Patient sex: M
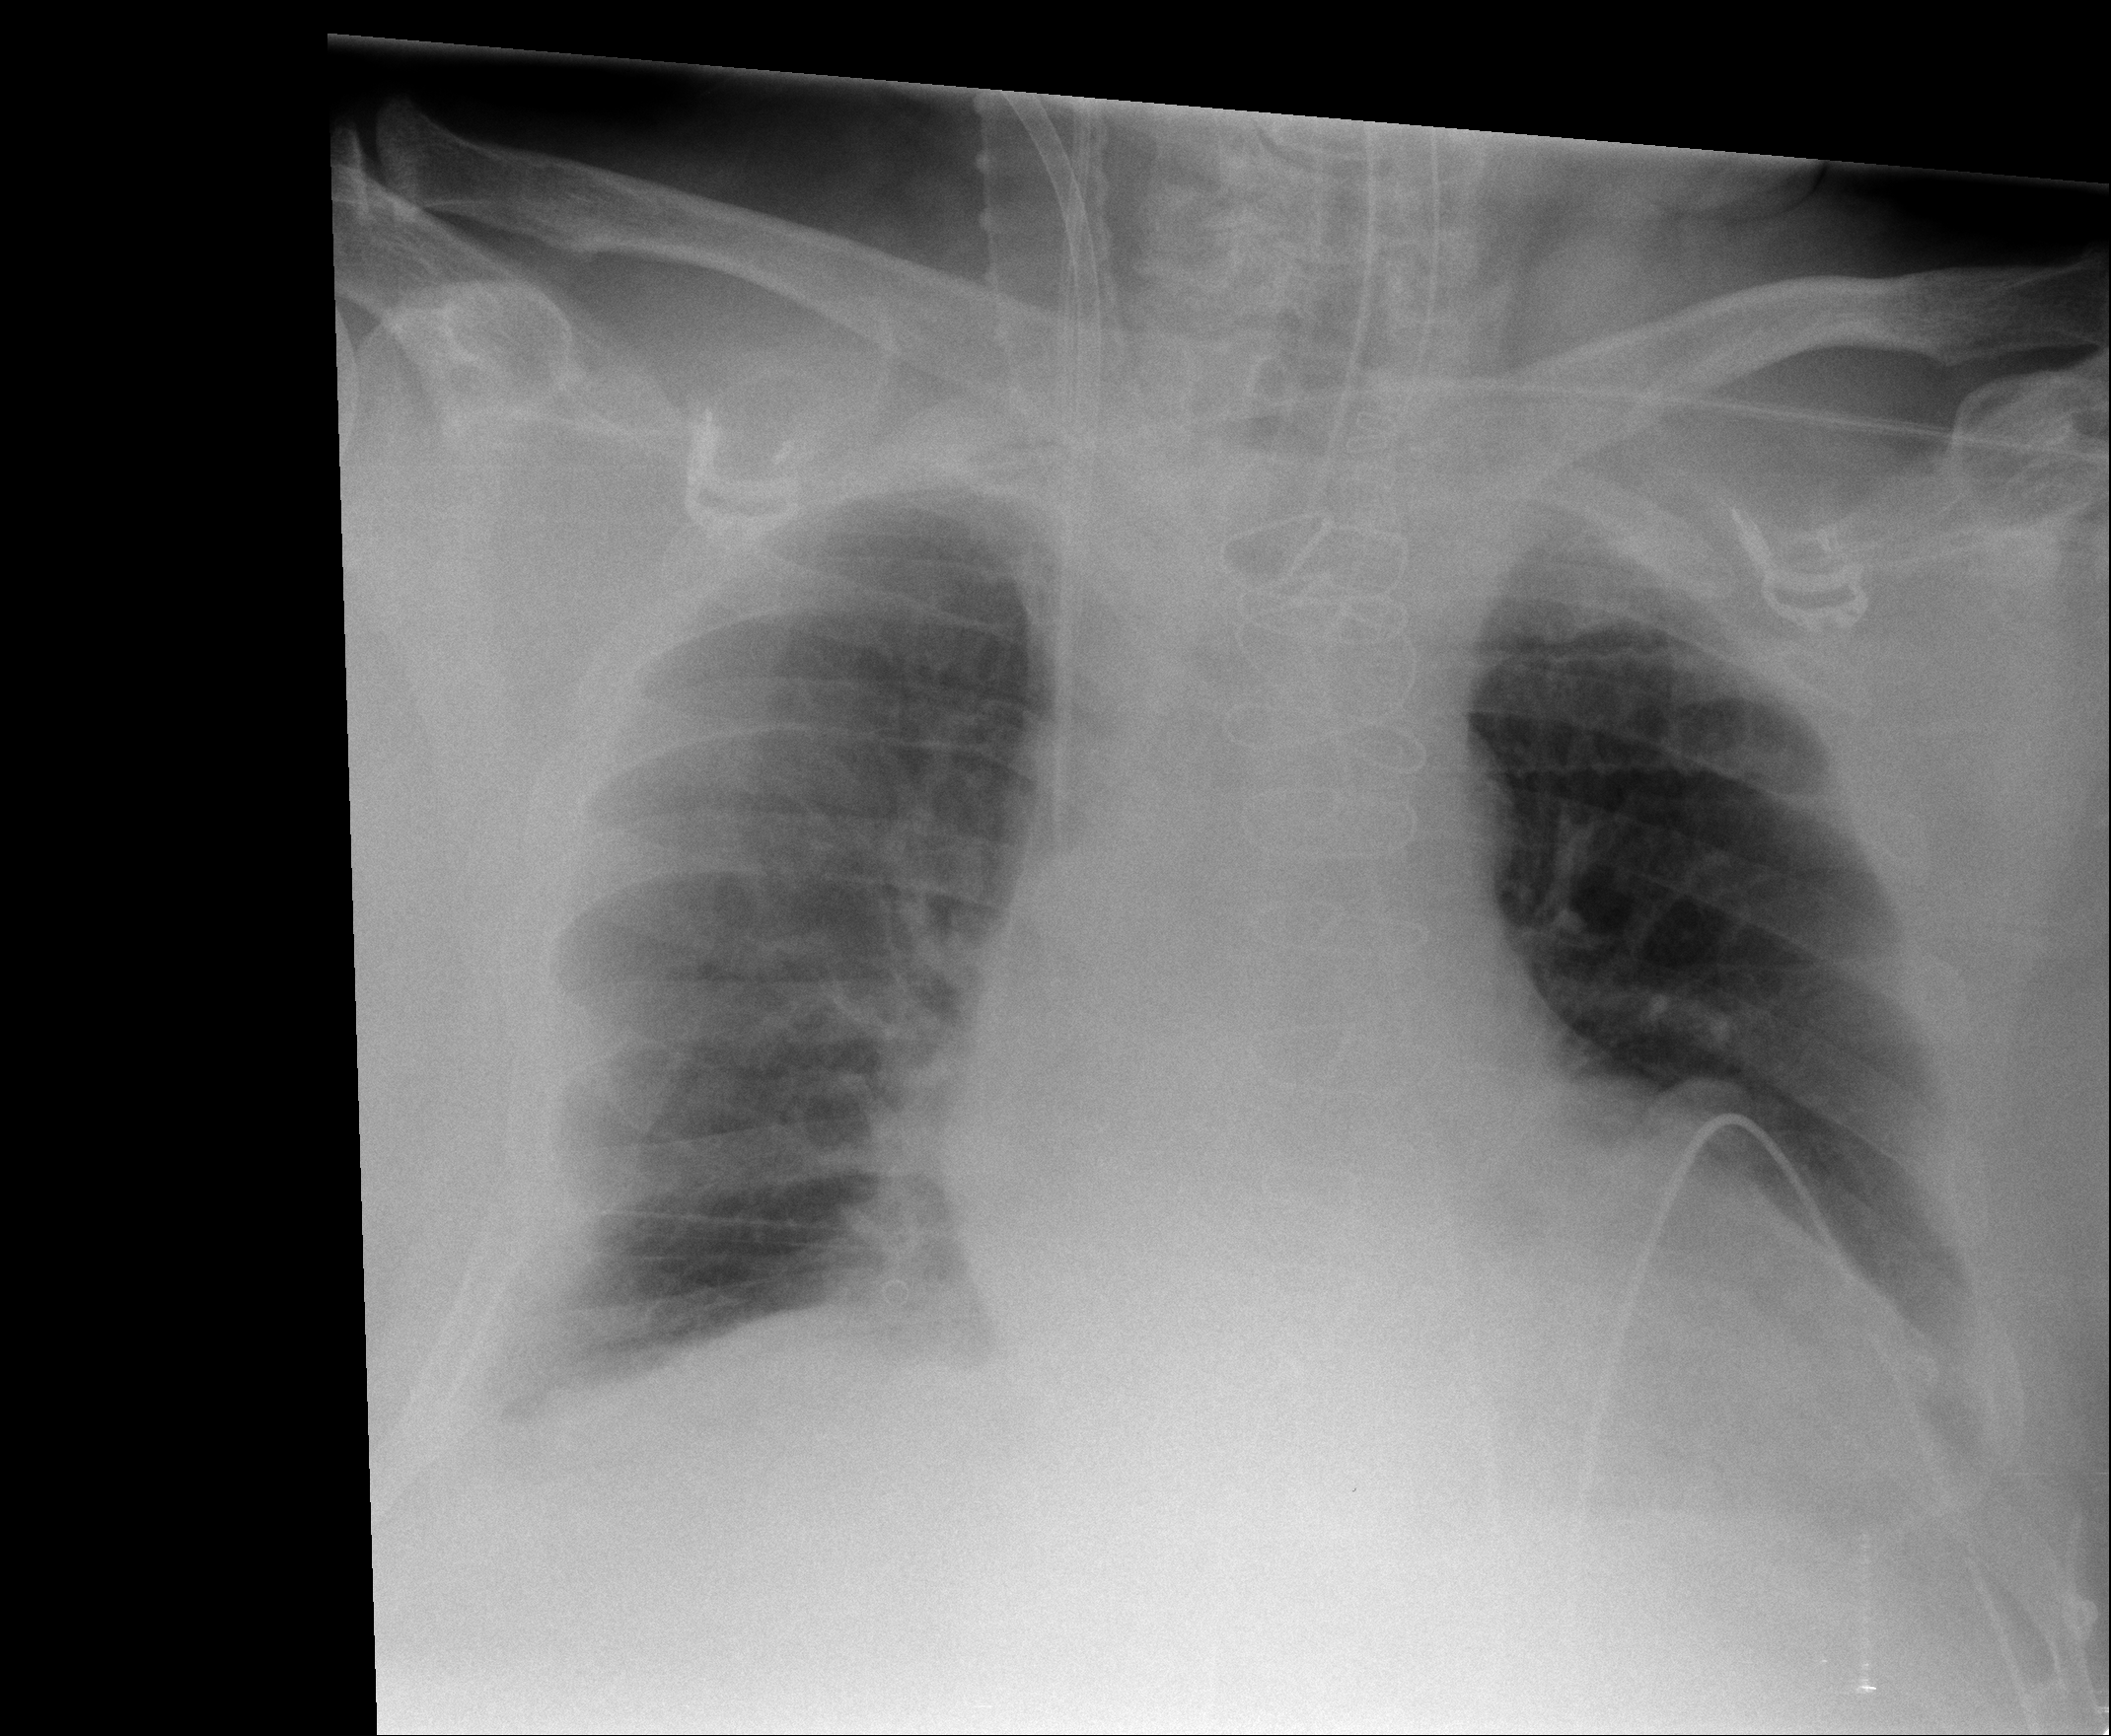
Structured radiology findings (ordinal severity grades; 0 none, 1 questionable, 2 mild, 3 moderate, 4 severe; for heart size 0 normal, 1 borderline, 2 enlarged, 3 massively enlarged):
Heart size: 0
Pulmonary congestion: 0
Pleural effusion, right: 0
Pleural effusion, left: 0
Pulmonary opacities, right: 0
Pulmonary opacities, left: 0
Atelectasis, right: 1
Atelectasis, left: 1